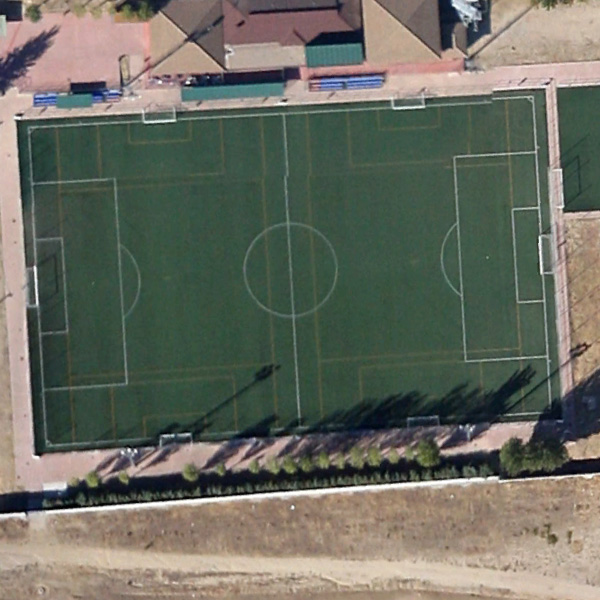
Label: Playground